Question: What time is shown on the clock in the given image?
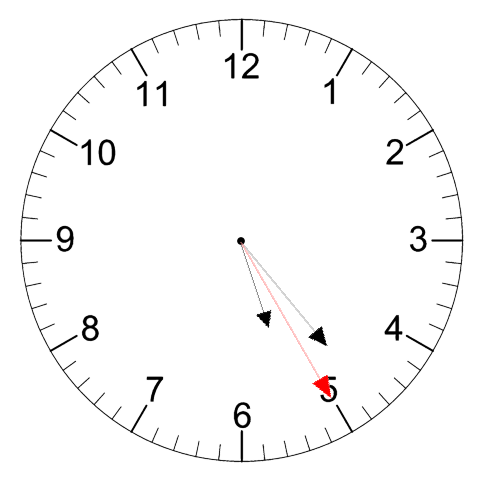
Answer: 05:23:25